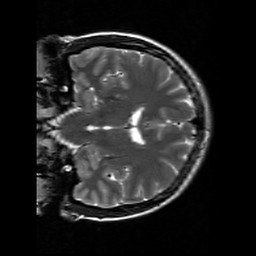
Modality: T2w
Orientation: coronal
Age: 28
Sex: female
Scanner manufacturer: siemens
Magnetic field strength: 3 T
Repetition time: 7 s
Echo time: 0.09 s